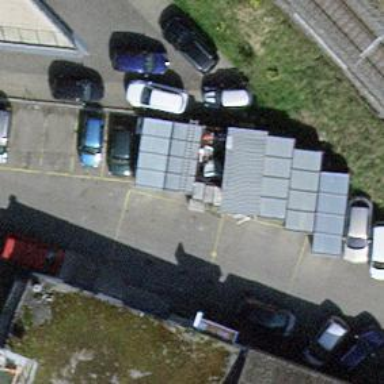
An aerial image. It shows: Parking area with asphalt surface.